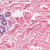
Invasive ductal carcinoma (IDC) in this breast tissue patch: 0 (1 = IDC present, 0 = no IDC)